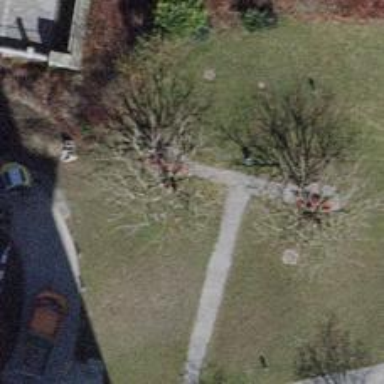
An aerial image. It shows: Bench for seating.